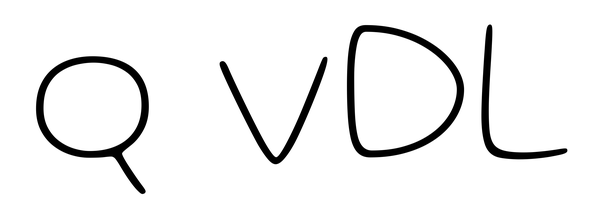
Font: Gluten_Thin